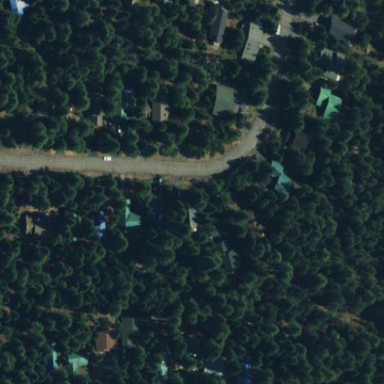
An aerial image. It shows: Evergreen woodland with needle-leaved trees.